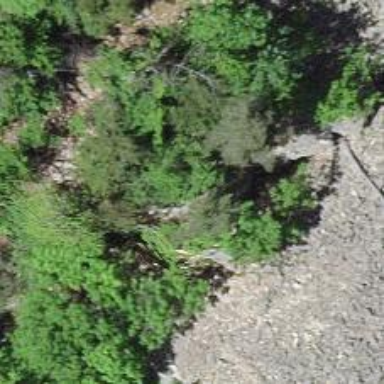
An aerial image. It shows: Cliff in nature.